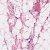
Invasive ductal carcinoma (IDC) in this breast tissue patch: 0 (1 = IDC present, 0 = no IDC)